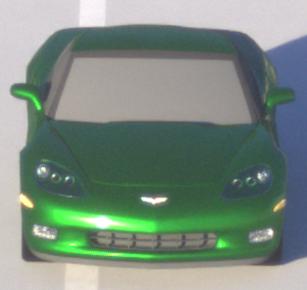
Make: Chevrolet
Model: Corvette Coupé
Detailed model: Corvette (C6) Coupé
Model produced from: 2005/02
Model produced until: 2008/03
Doors: 3
Color: green
Road condition: dry road
Daytime: sunrise or sunset
Contrast: high contrast